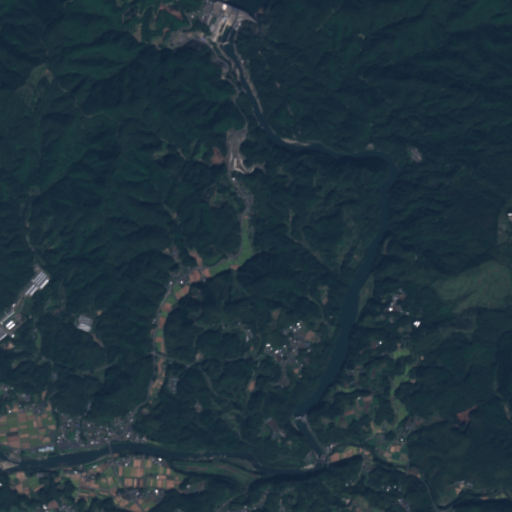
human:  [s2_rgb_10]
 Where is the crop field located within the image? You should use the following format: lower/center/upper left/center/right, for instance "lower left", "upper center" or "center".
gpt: The crop field is located in the lower left of the image.
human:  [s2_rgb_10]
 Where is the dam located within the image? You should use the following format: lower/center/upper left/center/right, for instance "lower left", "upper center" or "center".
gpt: The dam is located in the upper center of the image.
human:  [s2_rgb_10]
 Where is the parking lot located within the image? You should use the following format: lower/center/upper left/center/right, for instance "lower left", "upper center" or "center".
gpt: The parking lot is located in the lower left of the image.
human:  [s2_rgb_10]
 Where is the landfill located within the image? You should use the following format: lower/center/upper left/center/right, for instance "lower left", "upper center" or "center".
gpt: There is no landfill in the image.